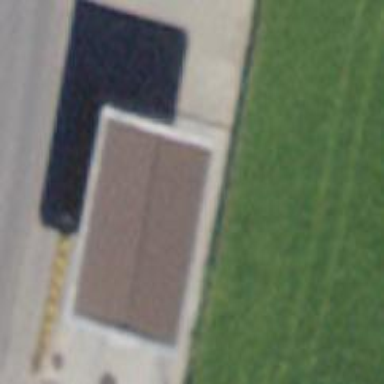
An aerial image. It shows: Fuel station.